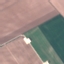
Label: AnnualCrop